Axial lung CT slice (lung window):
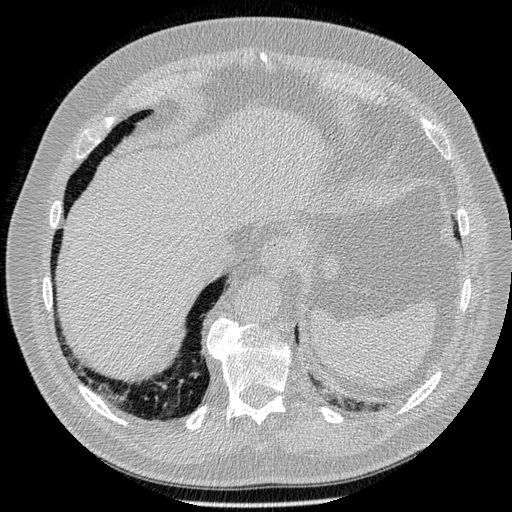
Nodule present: no